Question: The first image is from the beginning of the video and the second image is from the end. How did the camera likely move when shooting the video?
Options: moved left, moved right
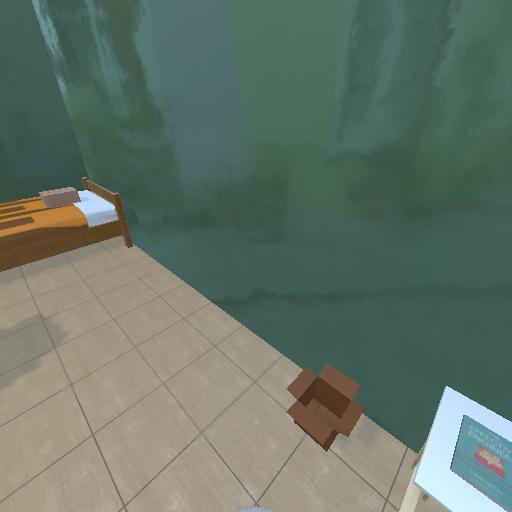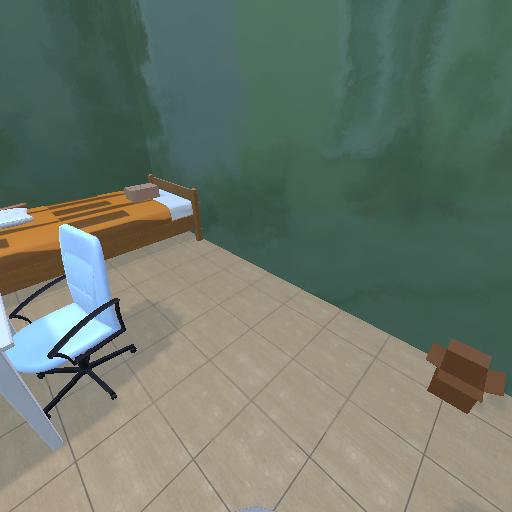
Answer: moved left